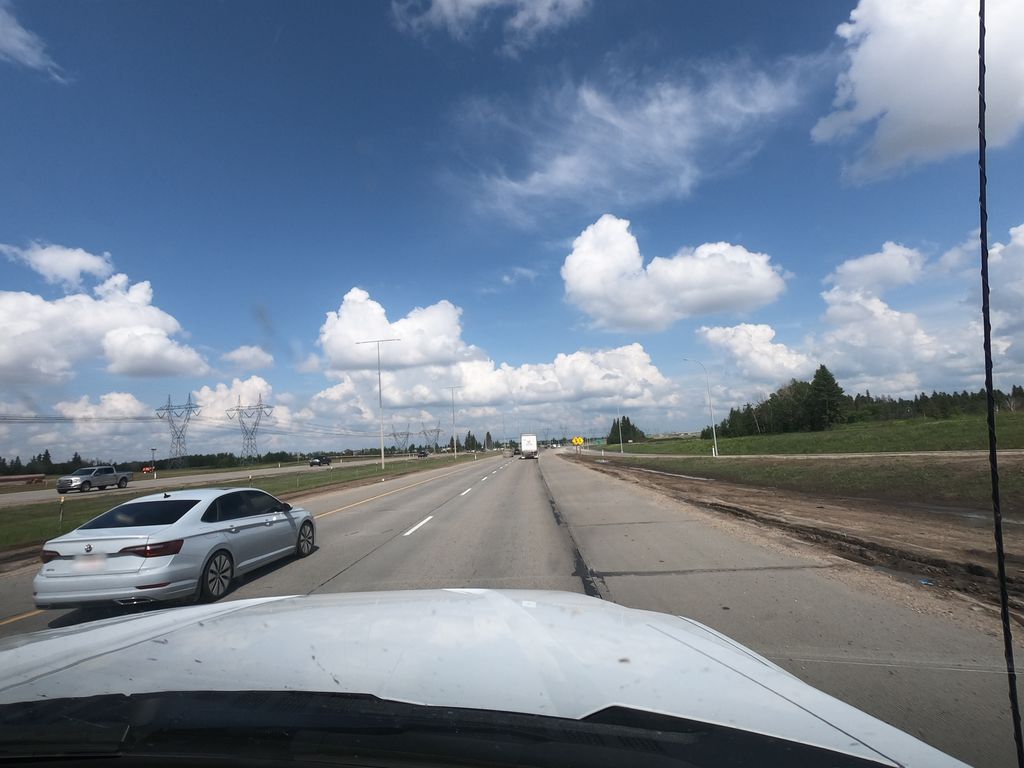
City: edmonton